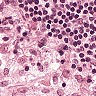
Metastatic tissue present: no